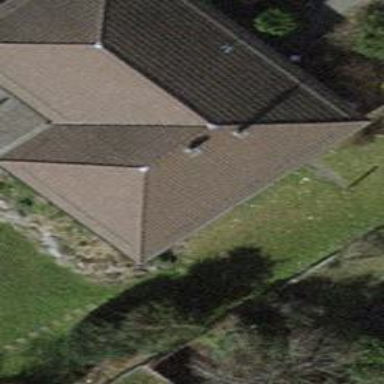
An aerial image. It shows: Detached building.